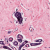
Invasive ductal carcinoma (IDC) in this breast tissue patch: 0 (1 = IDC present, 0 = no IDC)